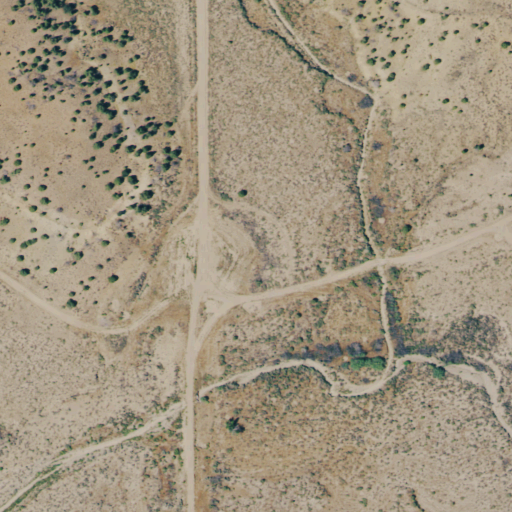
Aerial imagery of valley in Colorado named Fortyfour Canyon containing only shrub